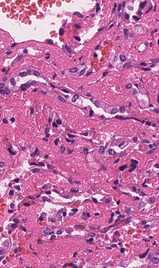
Tumor epithelial tissue: no
Tumor-associated stroma tissue: yes
Normal tissue: no